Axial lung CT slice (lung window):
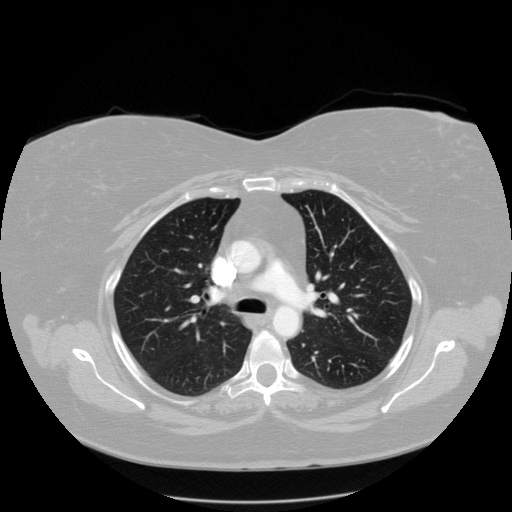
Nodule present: no